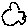
Label: cloud